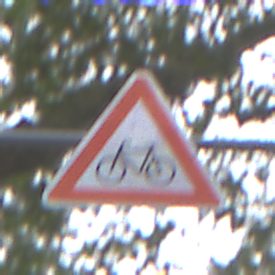
Verkehrszeichen: RadverkehrRechts
Umgebung: Outdoor, Urban
Tageszeit: MorningAfternoon
Wetter: Overcast
Licht: Natural
Jahreszeit: NotSpecified
Kontrast: LowContrast